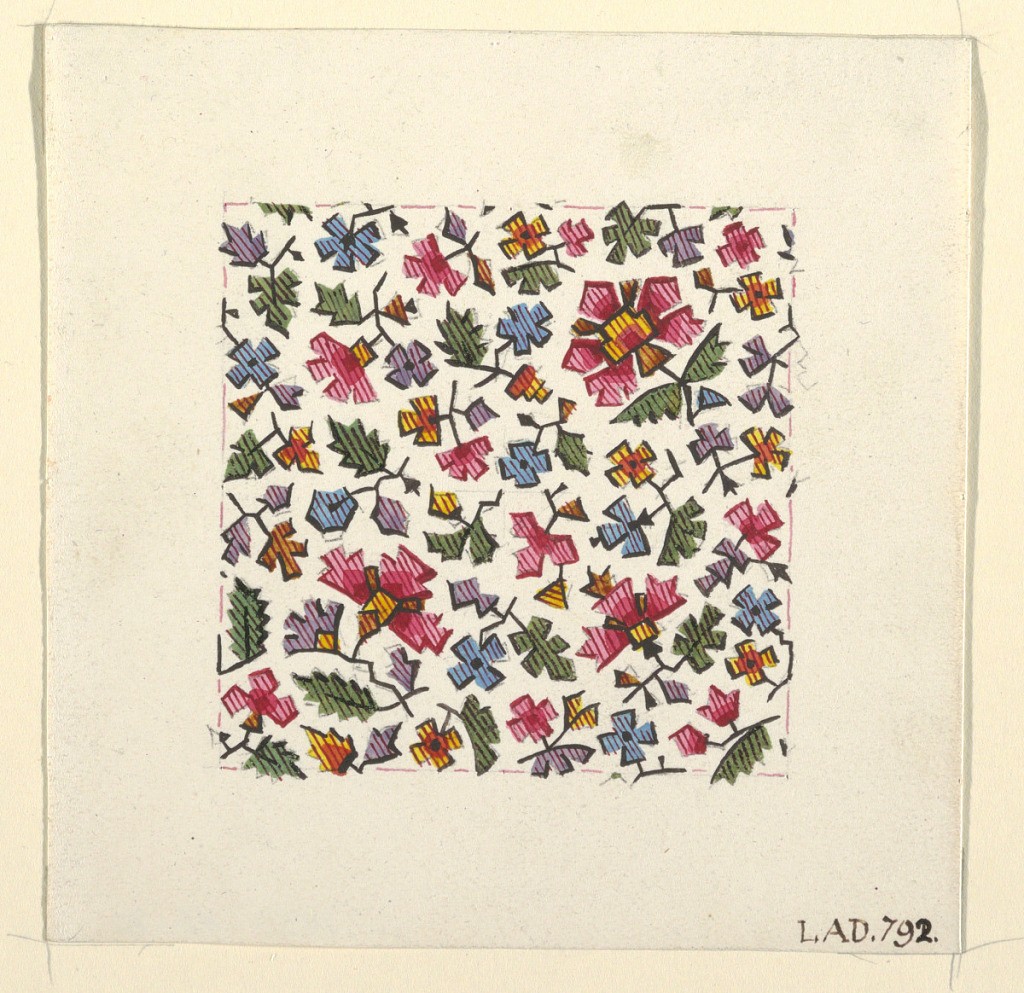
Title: Stylized floral design for printed textile
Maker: Louis-Albert DuBois, Swiss, 1752–1818
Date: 1800–1818
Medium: Brush and gouache, graphite on white wove paper
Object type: Drawing
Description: Dense pattern of pink, blue and green stylized flowers on white ground.